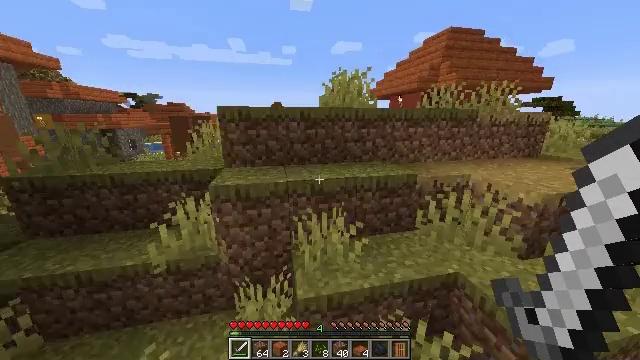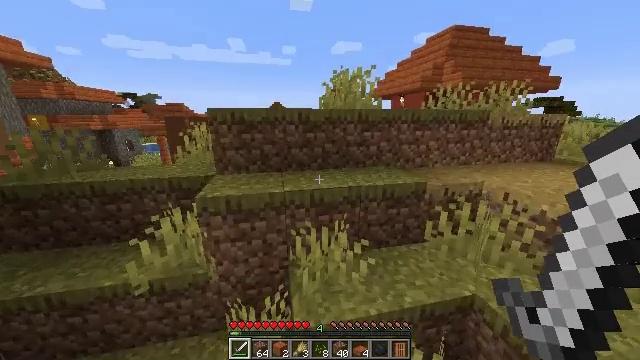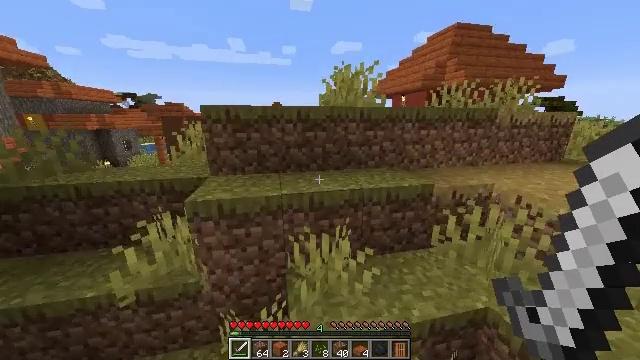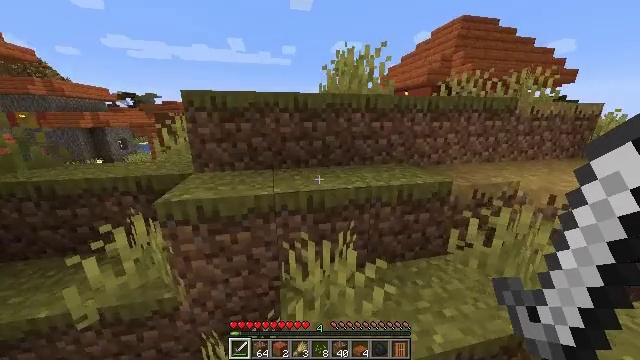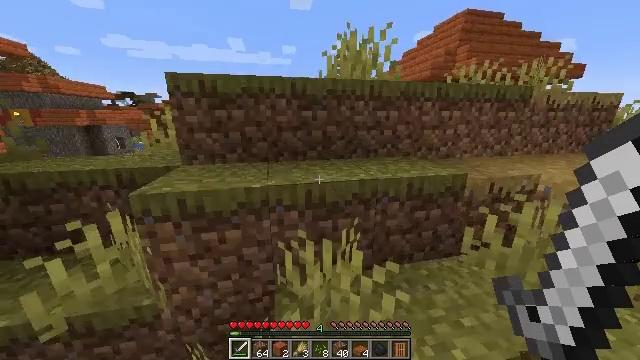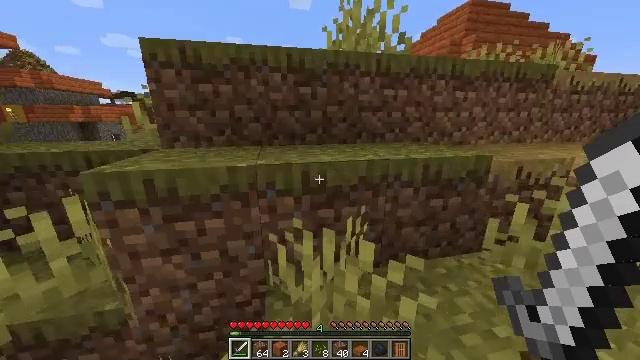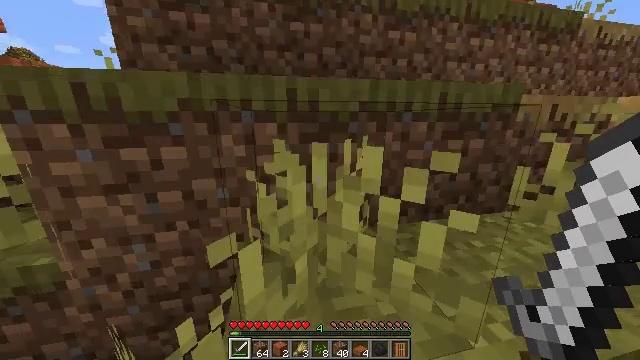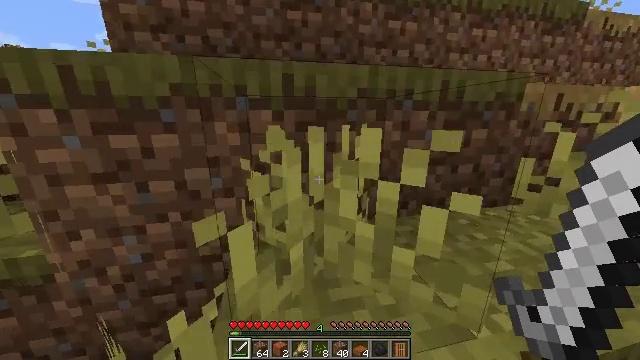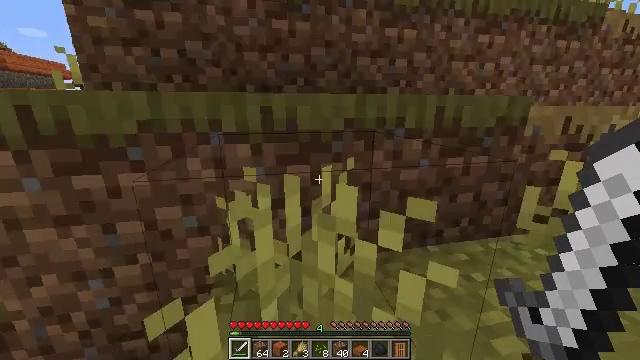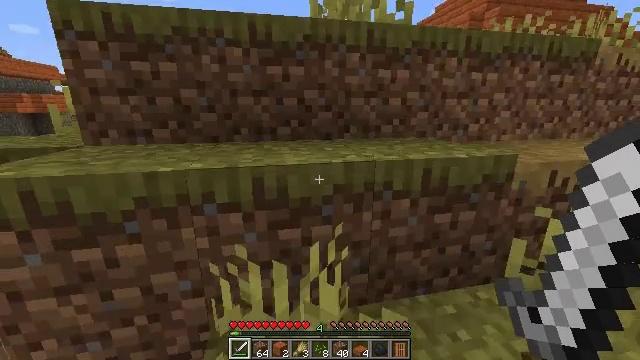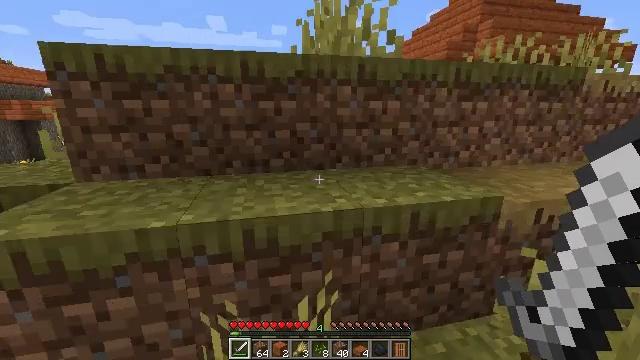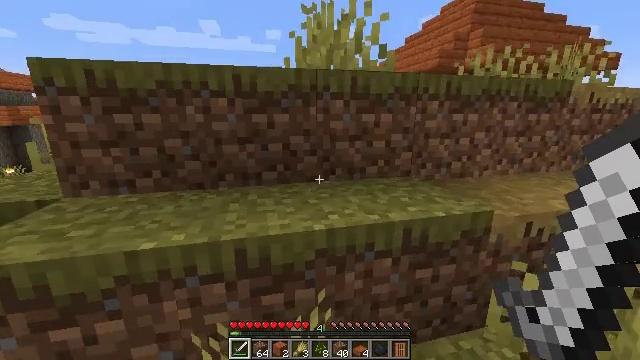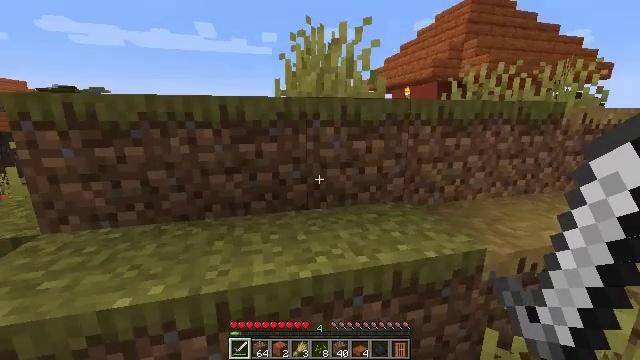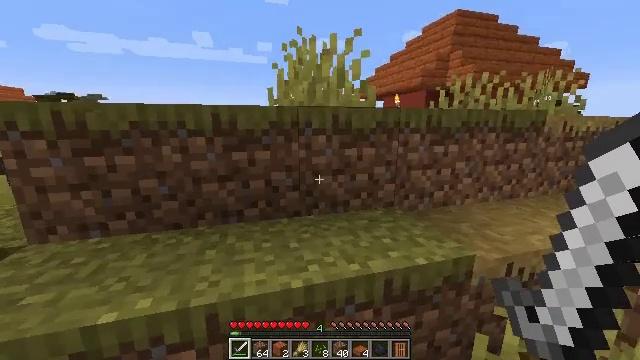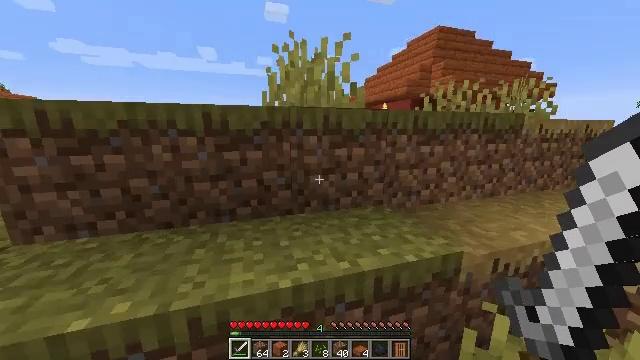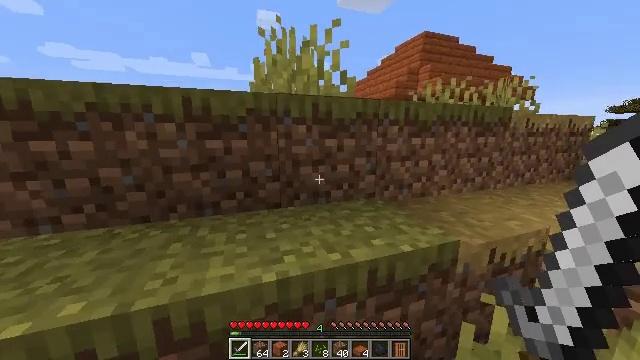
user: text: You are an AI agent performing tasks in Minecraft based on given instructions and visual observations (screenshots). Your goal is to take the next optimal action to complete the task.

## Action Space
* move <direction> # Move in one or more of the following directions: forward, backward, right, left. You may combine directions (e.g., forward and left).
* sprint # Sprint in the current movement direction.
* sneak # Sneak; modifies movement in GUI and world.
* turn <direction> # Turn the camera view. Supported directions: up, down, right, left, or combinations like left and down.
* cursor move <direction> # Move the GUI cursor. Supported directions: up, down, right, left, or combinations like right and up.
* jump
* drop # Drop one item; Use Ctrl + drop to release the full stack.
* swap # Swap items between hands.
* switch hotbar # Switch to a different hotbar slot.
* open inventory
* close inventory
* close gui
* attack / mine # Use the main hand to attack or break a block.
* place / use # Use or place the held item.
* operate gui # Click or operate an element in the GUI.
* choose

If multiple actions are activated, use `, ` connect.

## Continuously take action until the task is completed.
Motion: motion action
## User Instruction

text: Collect sugar cane near water sources.
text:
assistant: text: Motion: move forward, sprint, jump
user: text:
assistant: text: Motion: move forward, sprint, jump
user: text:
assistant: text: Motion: move forward, sprint, jump
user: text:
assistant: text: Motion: move forward, sprint, jump
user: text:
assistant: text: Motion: move forward, sprint, jump
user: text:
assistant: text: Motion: move forward, sprint, jump
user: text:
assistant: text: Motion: move forward, sprint, jump
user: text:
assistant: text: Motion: move forward, sprint, jump
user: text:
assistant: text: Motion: move forward, sprint, jump
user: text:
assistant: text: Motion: move forward, sprint, jump
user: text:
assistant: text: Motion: move forward, sprint, turn right, jump
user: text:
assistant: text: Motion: move forward, sprint, jump
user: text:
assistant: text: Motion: move forward, sprint, turn right, jump
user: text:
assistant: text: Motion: move forward, sprint, turn right, jump
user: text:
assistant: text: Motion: move forward, sprint, turn right, jump
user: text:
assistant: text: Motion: move forward, sprint, jump
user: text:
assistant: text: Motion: move forward, sprint, jump
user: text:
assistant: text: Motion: move forward, sprint, jump
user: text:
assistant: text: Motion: move forward, sprint, turn right, jump
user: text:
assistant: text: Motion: move forward, sprint, turn right, jump
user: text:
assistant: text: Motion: move forward, sprint, turn right, jump
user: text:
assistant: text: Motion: move forward, sprint, turn right, jump
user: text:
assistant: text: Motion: move forward, sprint, turn right, jump
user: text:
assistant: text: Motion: move forward, sprint, turn right, jump
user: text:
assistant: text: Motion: move forward, sprint, turn right, jump
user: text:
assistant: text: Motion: move forward, sprint, jump
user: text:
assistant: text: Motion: move forward, sprint, jump
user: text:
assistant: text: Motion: move forward, sprint, jump
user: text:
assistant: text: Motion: move forward, sprint, jump
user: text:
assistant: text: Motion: move forward, sprint, jump